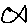
Label: fish